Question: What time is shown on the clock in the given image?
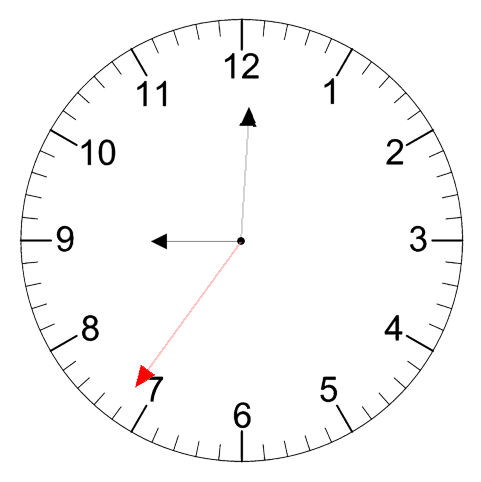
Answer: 09:00:36